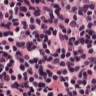
Metastatic tissue present: no